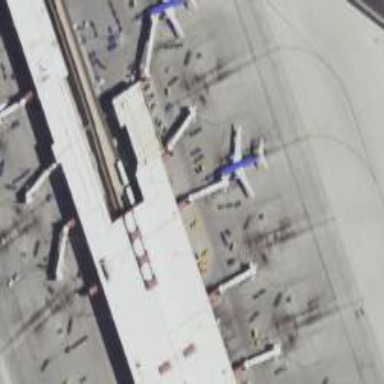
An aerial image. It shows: Airport gate.